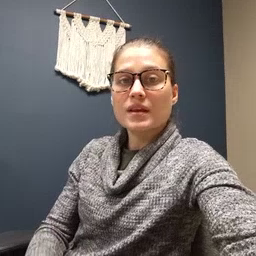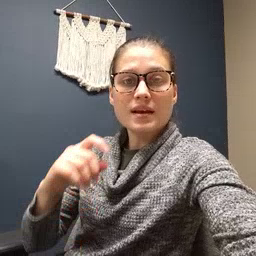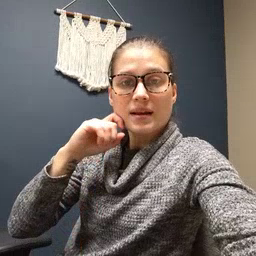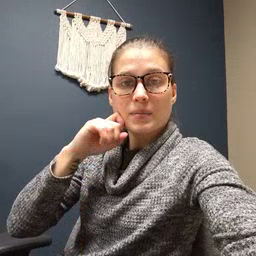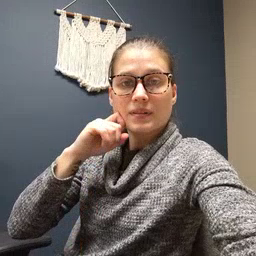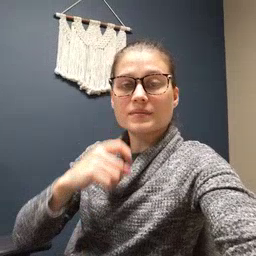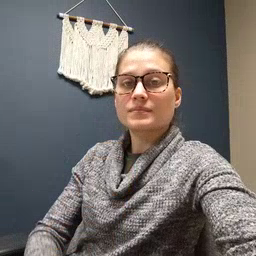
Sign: apple